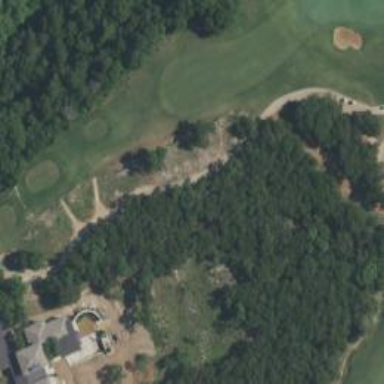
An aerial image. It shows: Footway that doubles as golf path.